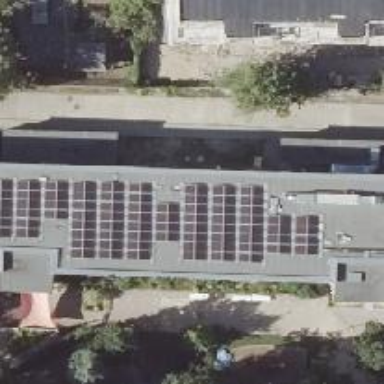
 consisting of solar photovoltaic panels."